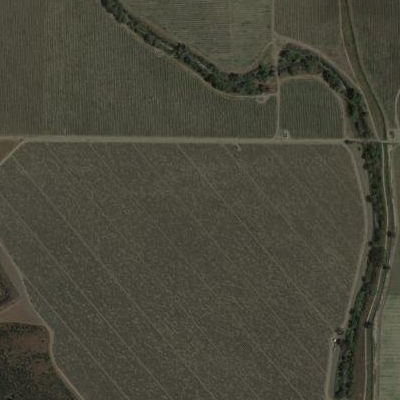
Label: bField